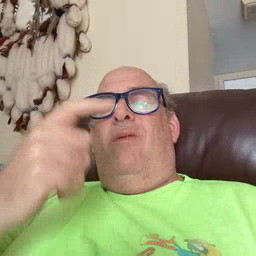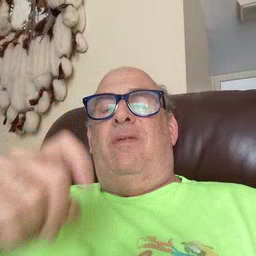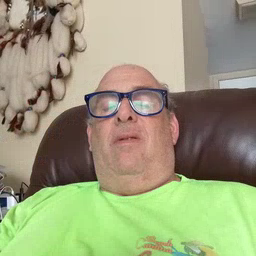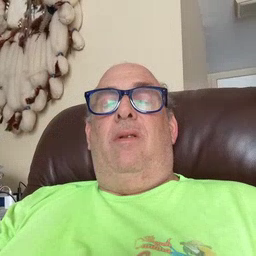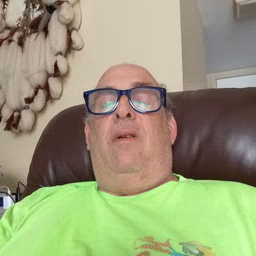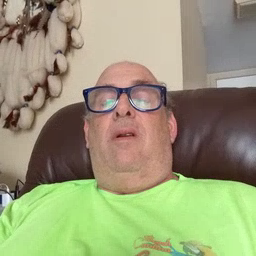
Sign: fast